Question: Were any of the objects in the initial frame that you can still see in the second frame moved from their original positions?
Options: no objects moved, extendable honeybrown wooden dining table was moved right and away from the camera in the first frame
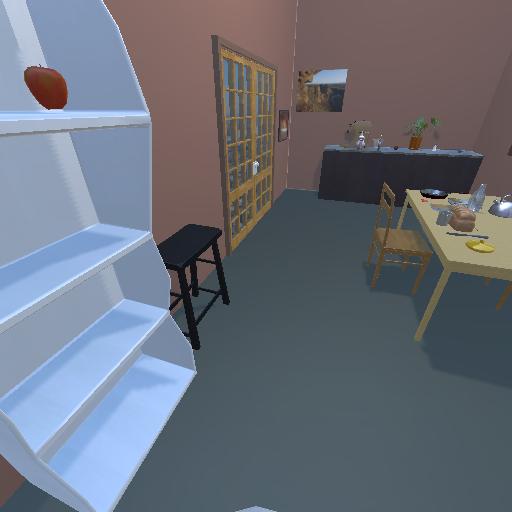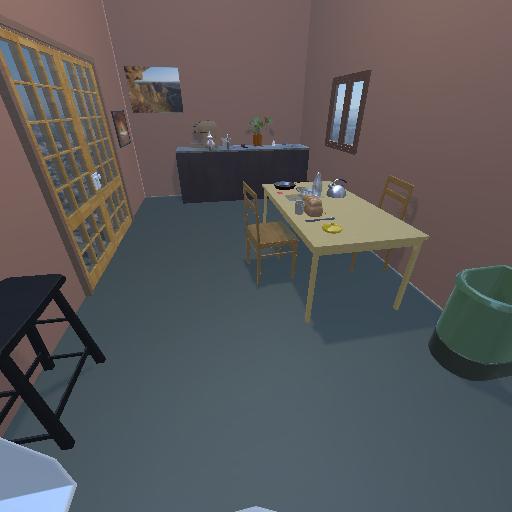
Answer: no objects moved